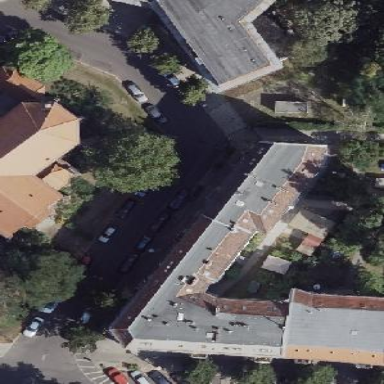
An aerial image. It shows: Hipped-roof building with apartments.